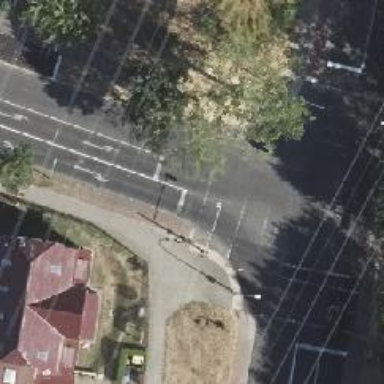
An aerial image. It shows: Road with traffic signals for signaling.